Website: macys
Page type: customer-info-address
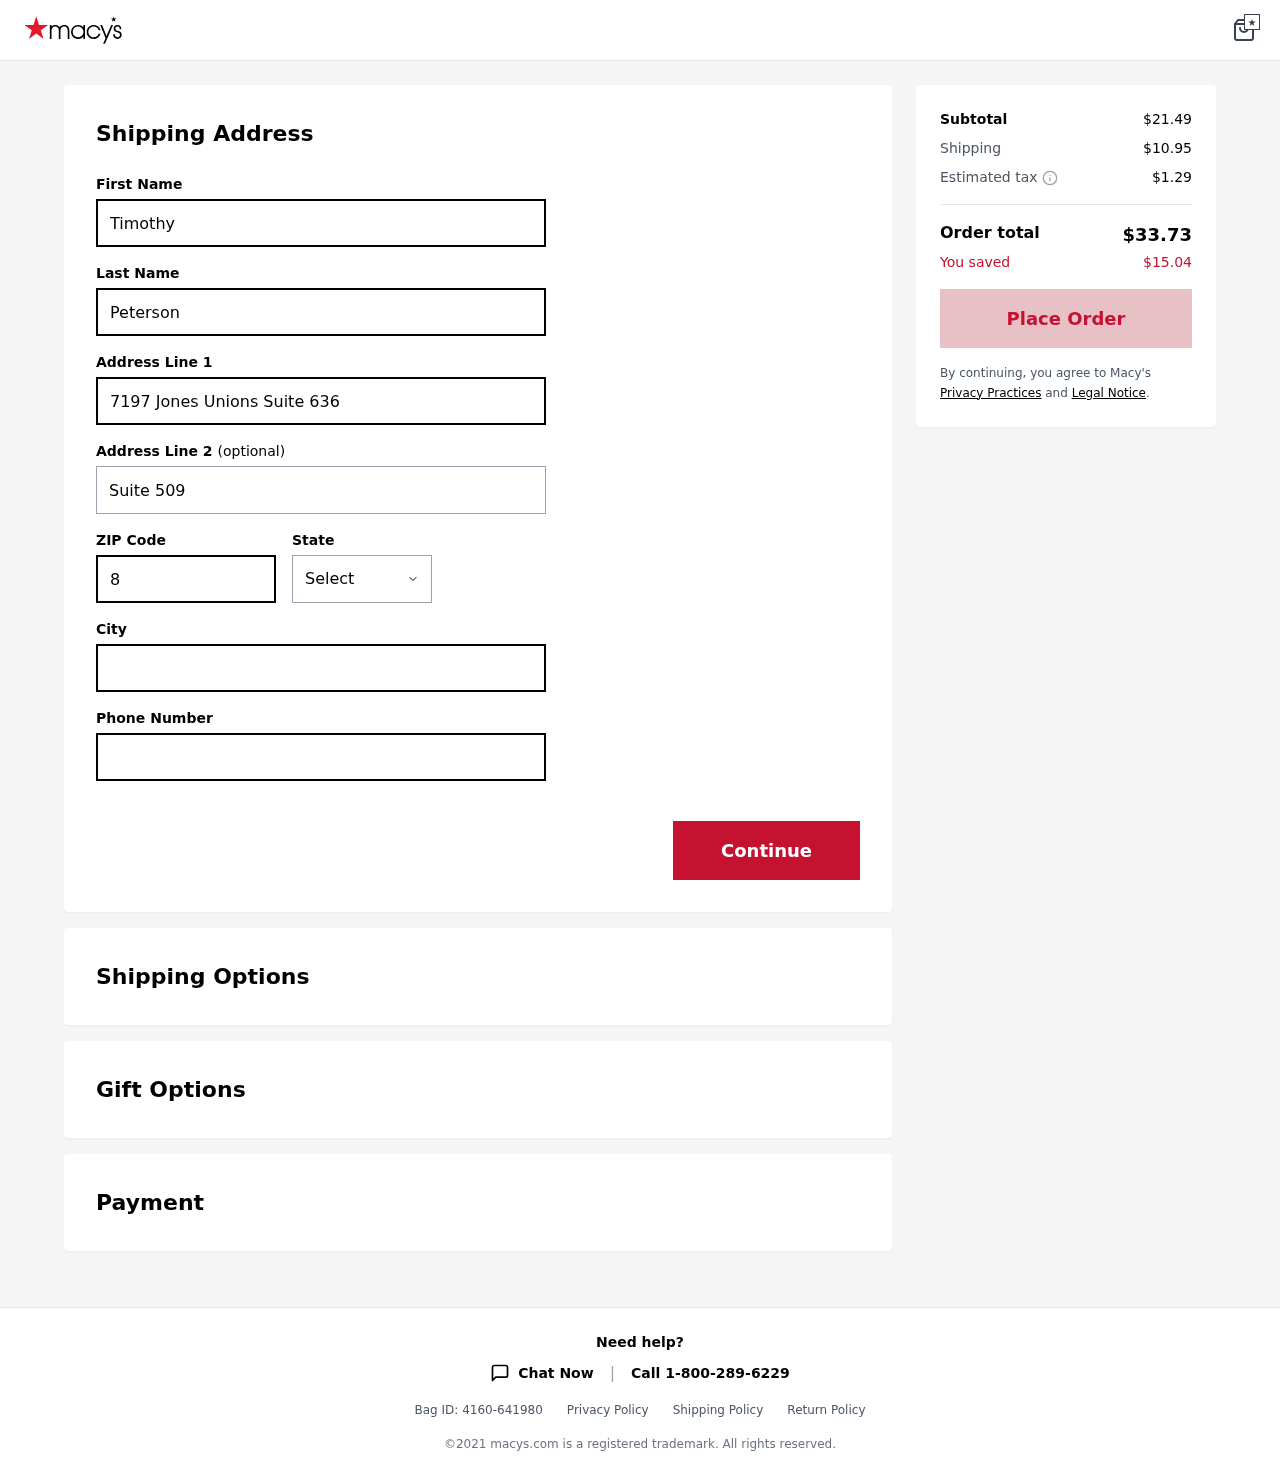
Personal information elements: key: PII_CITY
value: South Martha
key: PII_FIRSTNAME
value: Timothy
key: PII_LASTNAME
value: Peterson
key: PII_PHONE
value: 2609399191
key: PII_POSTCODE
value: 85584
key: PII_STATE
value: Ohio
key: PII_STREET
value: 7197 Jones Unions Suite 636
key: PII_STREET2
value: Suite 509
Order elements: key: ORDER_SUBTOTAL
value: $21.49
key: ORDER_SHIPPING_COST
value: $10.95
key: ORDER_TAX
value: $1.29
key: ORDER_TOTAL
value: $33.73
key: ORDER_SAVINGS
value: $15.04